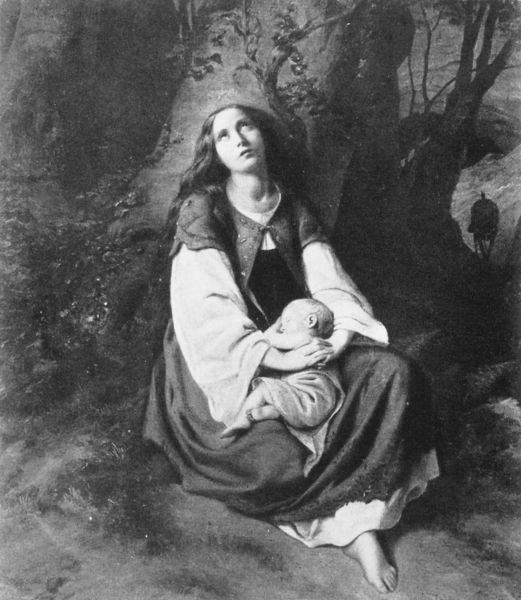
Titel: Genoveva im Walde
Künstler: Eduard Steinbrück
Institution: Berlin, Kupferstichkabinett
Schlagwörter: baum, blätter, himmel, mann, schlaf, umhang, mädchen, sitzen, frau, licht, blick, rasen, tier, weg, rock, jacke, jung, bluse, ärmel, bildnis, hände, portrait, baumstamm, einsamkeit, stamm, dunkelheit, haare, mantel, sitzend, kind, mutter, wald, esel, pferd, ranken, schürze, schlafen, baby, romantik, weste, foto, barfuss, fuss, radierung, beten, gebet, ranke, schoss, efeu, rinde, baumrinde, maria, armut, verzweifelt, nackte füsse, himmelnd, mutter mit kind, grosser baum